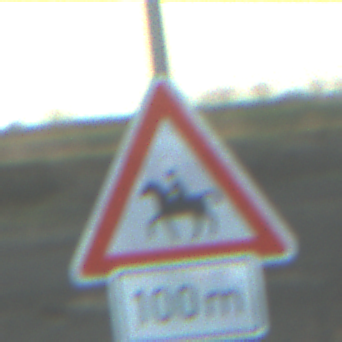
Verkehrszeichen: ReiterRechts
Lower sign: Entfernungsangaben1
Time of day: SunriseSunset
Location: Outdoor (Nature)
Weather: PartlyCloudy
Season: NotSpecified
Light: Natural